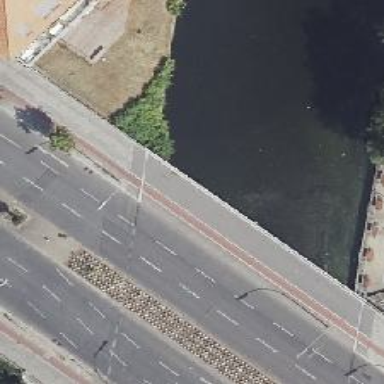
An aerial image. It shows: Red asphalt cycleway on bridge with kerb separating the lanes.